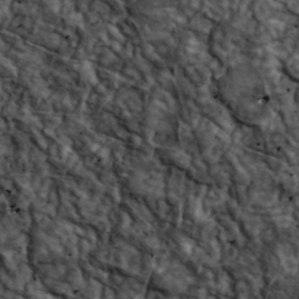
Label: non_frost